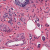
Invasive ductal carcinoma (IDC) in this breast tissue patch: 1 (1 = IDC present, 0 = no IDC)